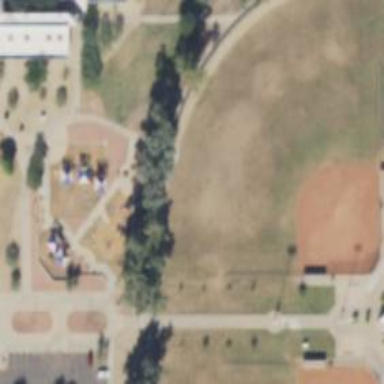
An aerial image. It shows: Softball pitch for leisure and sport activities.